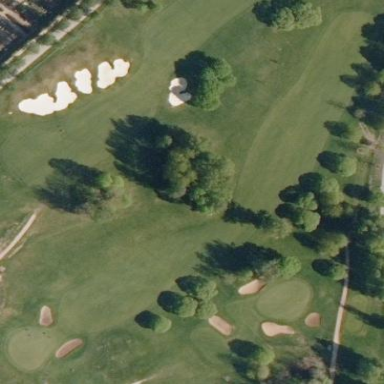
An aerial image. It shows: Golf fairway surrounded by grass.